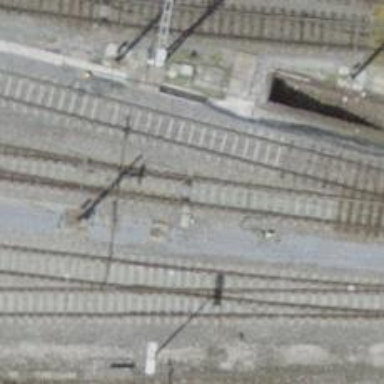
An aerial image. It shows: Rail yard with electrified rails using contact line. The voltage for the electrification system is 3000 and 15000 volts.